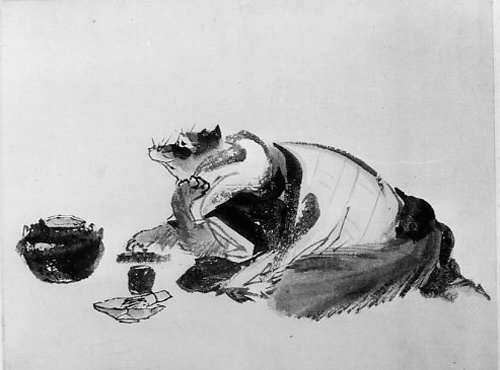
Artist: Hokusai School
Date: 19th century
Object type: Painting
Classification: Paintings
Medium: Unmounted painting; ink and watercolor on paper
Culture: Japan
Period: Edo period (1615–1868)
Dimensions: 10 7/8 x 14 1/2 in. (27.6 x 36.8 cm)
Department: Asian Art
Credit line: Fletcher Fund, 1938
Accession year: 1938
Repository: Metropolitan Museum of Art, New York, NY
Tags: Animals